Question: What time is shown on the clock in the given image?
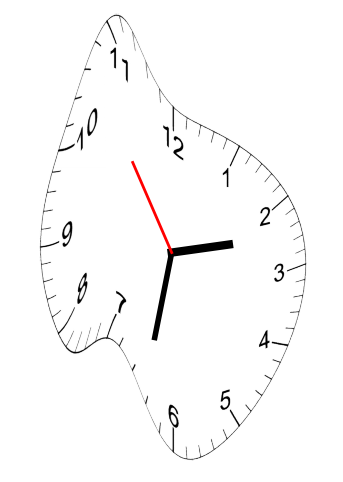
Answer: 02:31:54